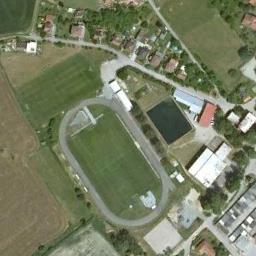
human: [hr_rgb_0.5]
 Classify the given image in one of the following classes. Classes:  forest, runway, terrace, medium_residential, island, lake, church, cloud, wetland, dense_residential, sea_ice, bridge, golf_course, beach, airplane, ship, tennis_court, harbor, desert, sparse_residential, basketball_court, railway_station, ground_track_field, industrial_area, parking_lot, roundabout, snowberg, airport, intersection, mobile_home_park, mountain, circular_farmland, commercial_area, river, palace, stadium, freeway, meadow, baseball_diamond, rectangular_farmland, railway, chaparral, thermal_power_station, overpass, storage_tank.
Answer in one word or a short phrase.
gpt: ground_track_field